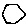
Label: hexagon